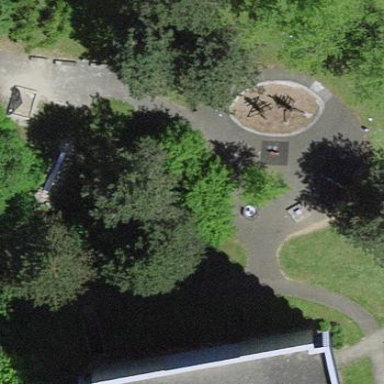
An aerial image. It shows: Playground area for leisure land.